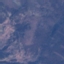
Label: HerbaceousVegetation